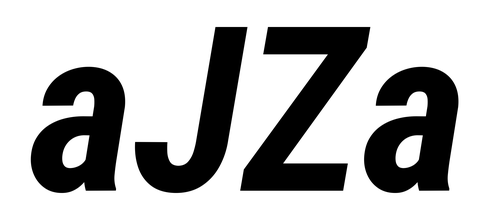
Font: Roboto-Italic_Condensed_Bold_Italic